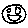
Label: smiley face